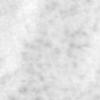
Label: no_change